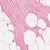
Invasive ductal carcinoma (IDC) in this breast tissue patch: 0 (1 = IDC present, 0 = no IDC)